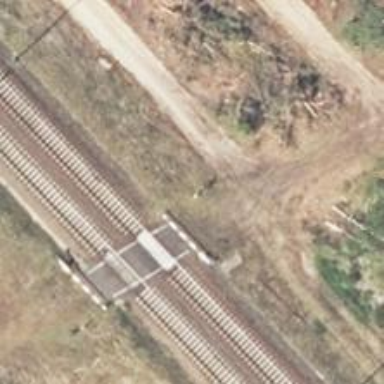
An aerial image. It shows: Level crossing with full barrier and saltire markings.